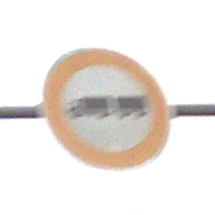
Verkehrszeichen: VerbotLastkraftwagenMitAnhaenger
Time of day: MorningAfternoon
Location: Outdoor (Nature)
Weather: Overcast
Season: NotSpecified
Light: Natural